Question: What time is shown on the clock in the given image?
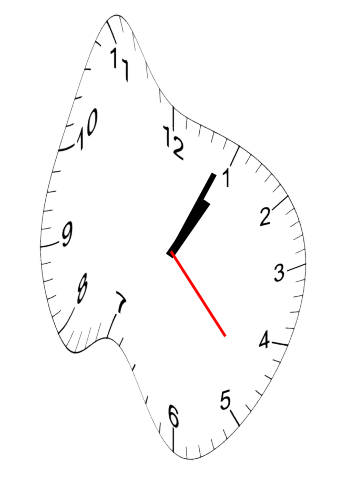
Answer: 01:04:23